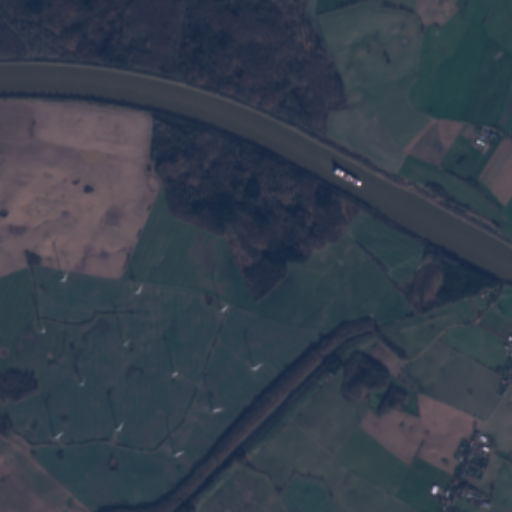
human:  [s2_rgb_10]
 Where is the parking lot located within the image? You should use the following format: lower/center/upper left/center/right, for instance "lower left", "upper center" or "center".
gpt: The parking lot is located in the upper right of the image.
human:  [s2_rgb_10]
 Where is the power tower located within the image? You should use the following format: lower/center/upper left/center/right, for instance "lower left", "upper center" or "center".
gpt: The power tower is located in the upper right of the image.
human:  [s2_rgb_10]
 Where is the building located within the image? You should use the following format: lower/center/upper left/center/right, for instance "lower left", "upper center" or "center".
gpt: There is no building in the image.